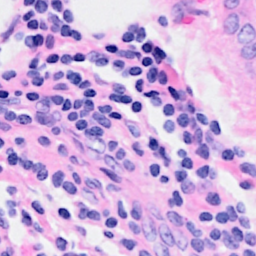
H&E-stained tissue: Breast